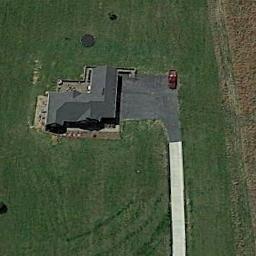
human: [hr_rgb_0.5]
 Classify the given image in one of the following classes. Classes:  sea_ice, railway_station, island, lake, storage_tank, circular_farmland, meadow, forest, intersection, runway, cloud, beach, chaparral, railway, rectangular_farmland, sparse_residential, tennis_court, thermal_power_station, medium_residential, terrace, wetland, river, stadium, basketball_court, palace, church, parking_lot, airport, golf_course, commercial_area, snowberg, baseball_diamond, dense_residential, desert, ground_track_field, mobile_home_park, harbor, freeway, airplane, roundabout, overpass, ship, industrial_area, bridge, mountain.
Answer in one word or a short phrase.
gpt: sparse_residential